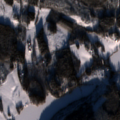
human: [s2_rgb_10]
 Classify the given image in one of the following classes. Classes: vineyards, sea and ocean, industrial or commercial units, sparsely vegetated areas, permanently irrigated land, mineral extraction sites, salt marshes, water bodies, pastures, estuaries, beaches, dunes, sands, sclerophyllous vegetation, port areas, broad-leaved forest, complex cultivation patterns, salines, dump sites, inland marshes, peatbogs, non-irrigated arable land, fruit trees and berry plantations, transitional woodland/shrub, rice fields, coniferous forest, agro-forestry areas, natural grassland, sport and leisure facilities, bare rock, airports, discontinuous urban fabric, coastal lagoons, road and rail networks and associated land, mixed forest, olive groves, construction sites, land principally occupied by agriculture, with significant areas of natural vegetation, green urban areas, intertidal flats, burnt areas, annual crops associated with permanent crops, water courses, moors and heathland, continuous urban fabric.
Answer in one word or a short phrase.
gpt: coniferous forest, mixed forest, transitional woodland/shrub, water bodies